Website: bh-photo
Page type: address-validator
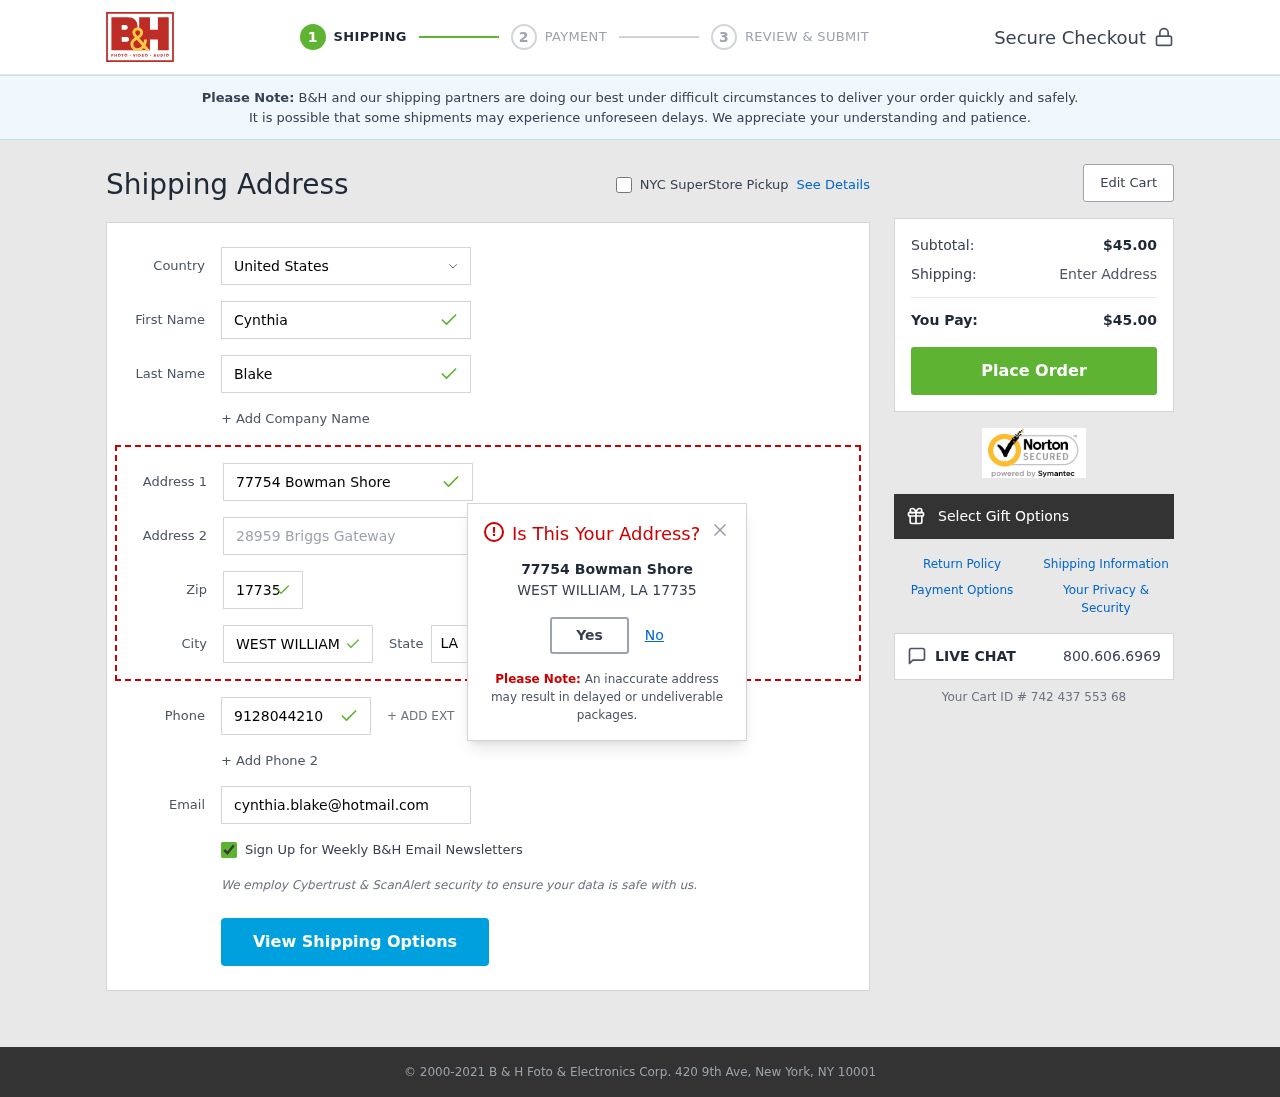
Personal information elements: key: PII_CITY
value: West William
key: PII_COUNTRY
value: United States
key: PII_EMAIL
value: cynthia.blake@hotmail.com
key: PII_FIRSTNAME
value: Cynthia
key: PII_LASTNAME
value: Blake
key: PII_PHONE
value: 9128044210
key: PII_POSTCODE
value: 17735
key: PII_STATE_ABBR
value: LA
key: PII_STREET
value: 77754 Bowman Shore
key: PII_STREET2
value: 28959 Briggs Gateway
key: PII_CITY_MODAL
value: WEST WILLIAM
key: PII_POSTCODE_FULL
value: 17735
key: PII_POSTCODE_NUMERIC
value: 17735
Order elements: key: ORDER_SUBTOTAL
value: $45.00
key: ORDER_TOTAL
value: $45.00
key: ORDER_ID
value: Your Cart ID # 742 437 553 68